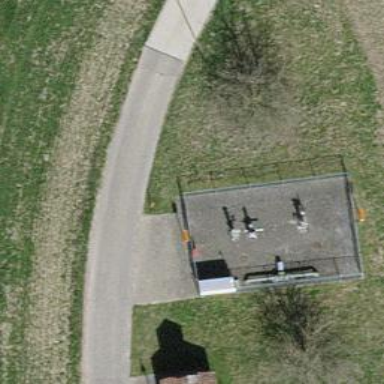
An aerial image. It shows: Aerial marker.